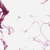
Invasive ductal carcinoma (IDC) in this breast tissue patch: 0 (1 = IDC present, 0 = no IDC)